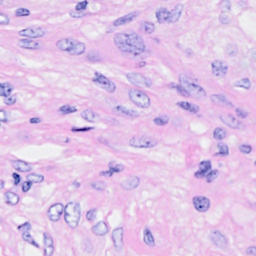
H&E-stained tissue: Breast